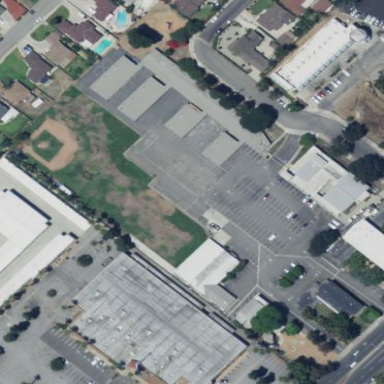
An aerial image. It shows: School.